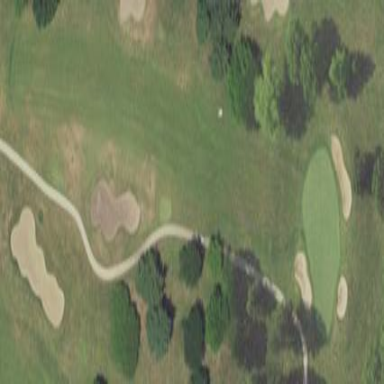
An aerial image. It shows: Area of rough grass used for golf.